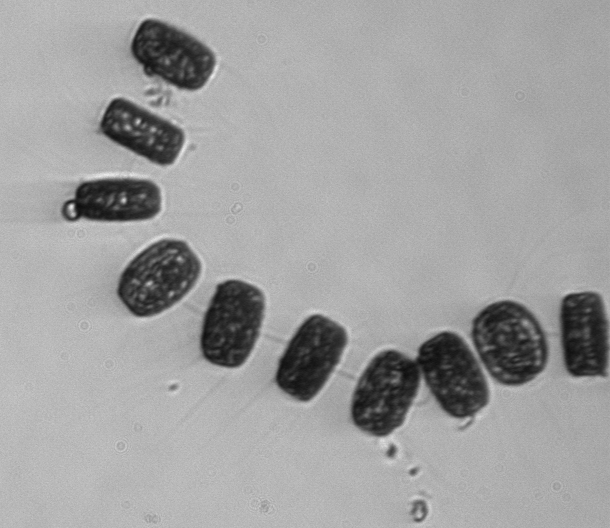
Label: Thalassiosira